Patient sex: M
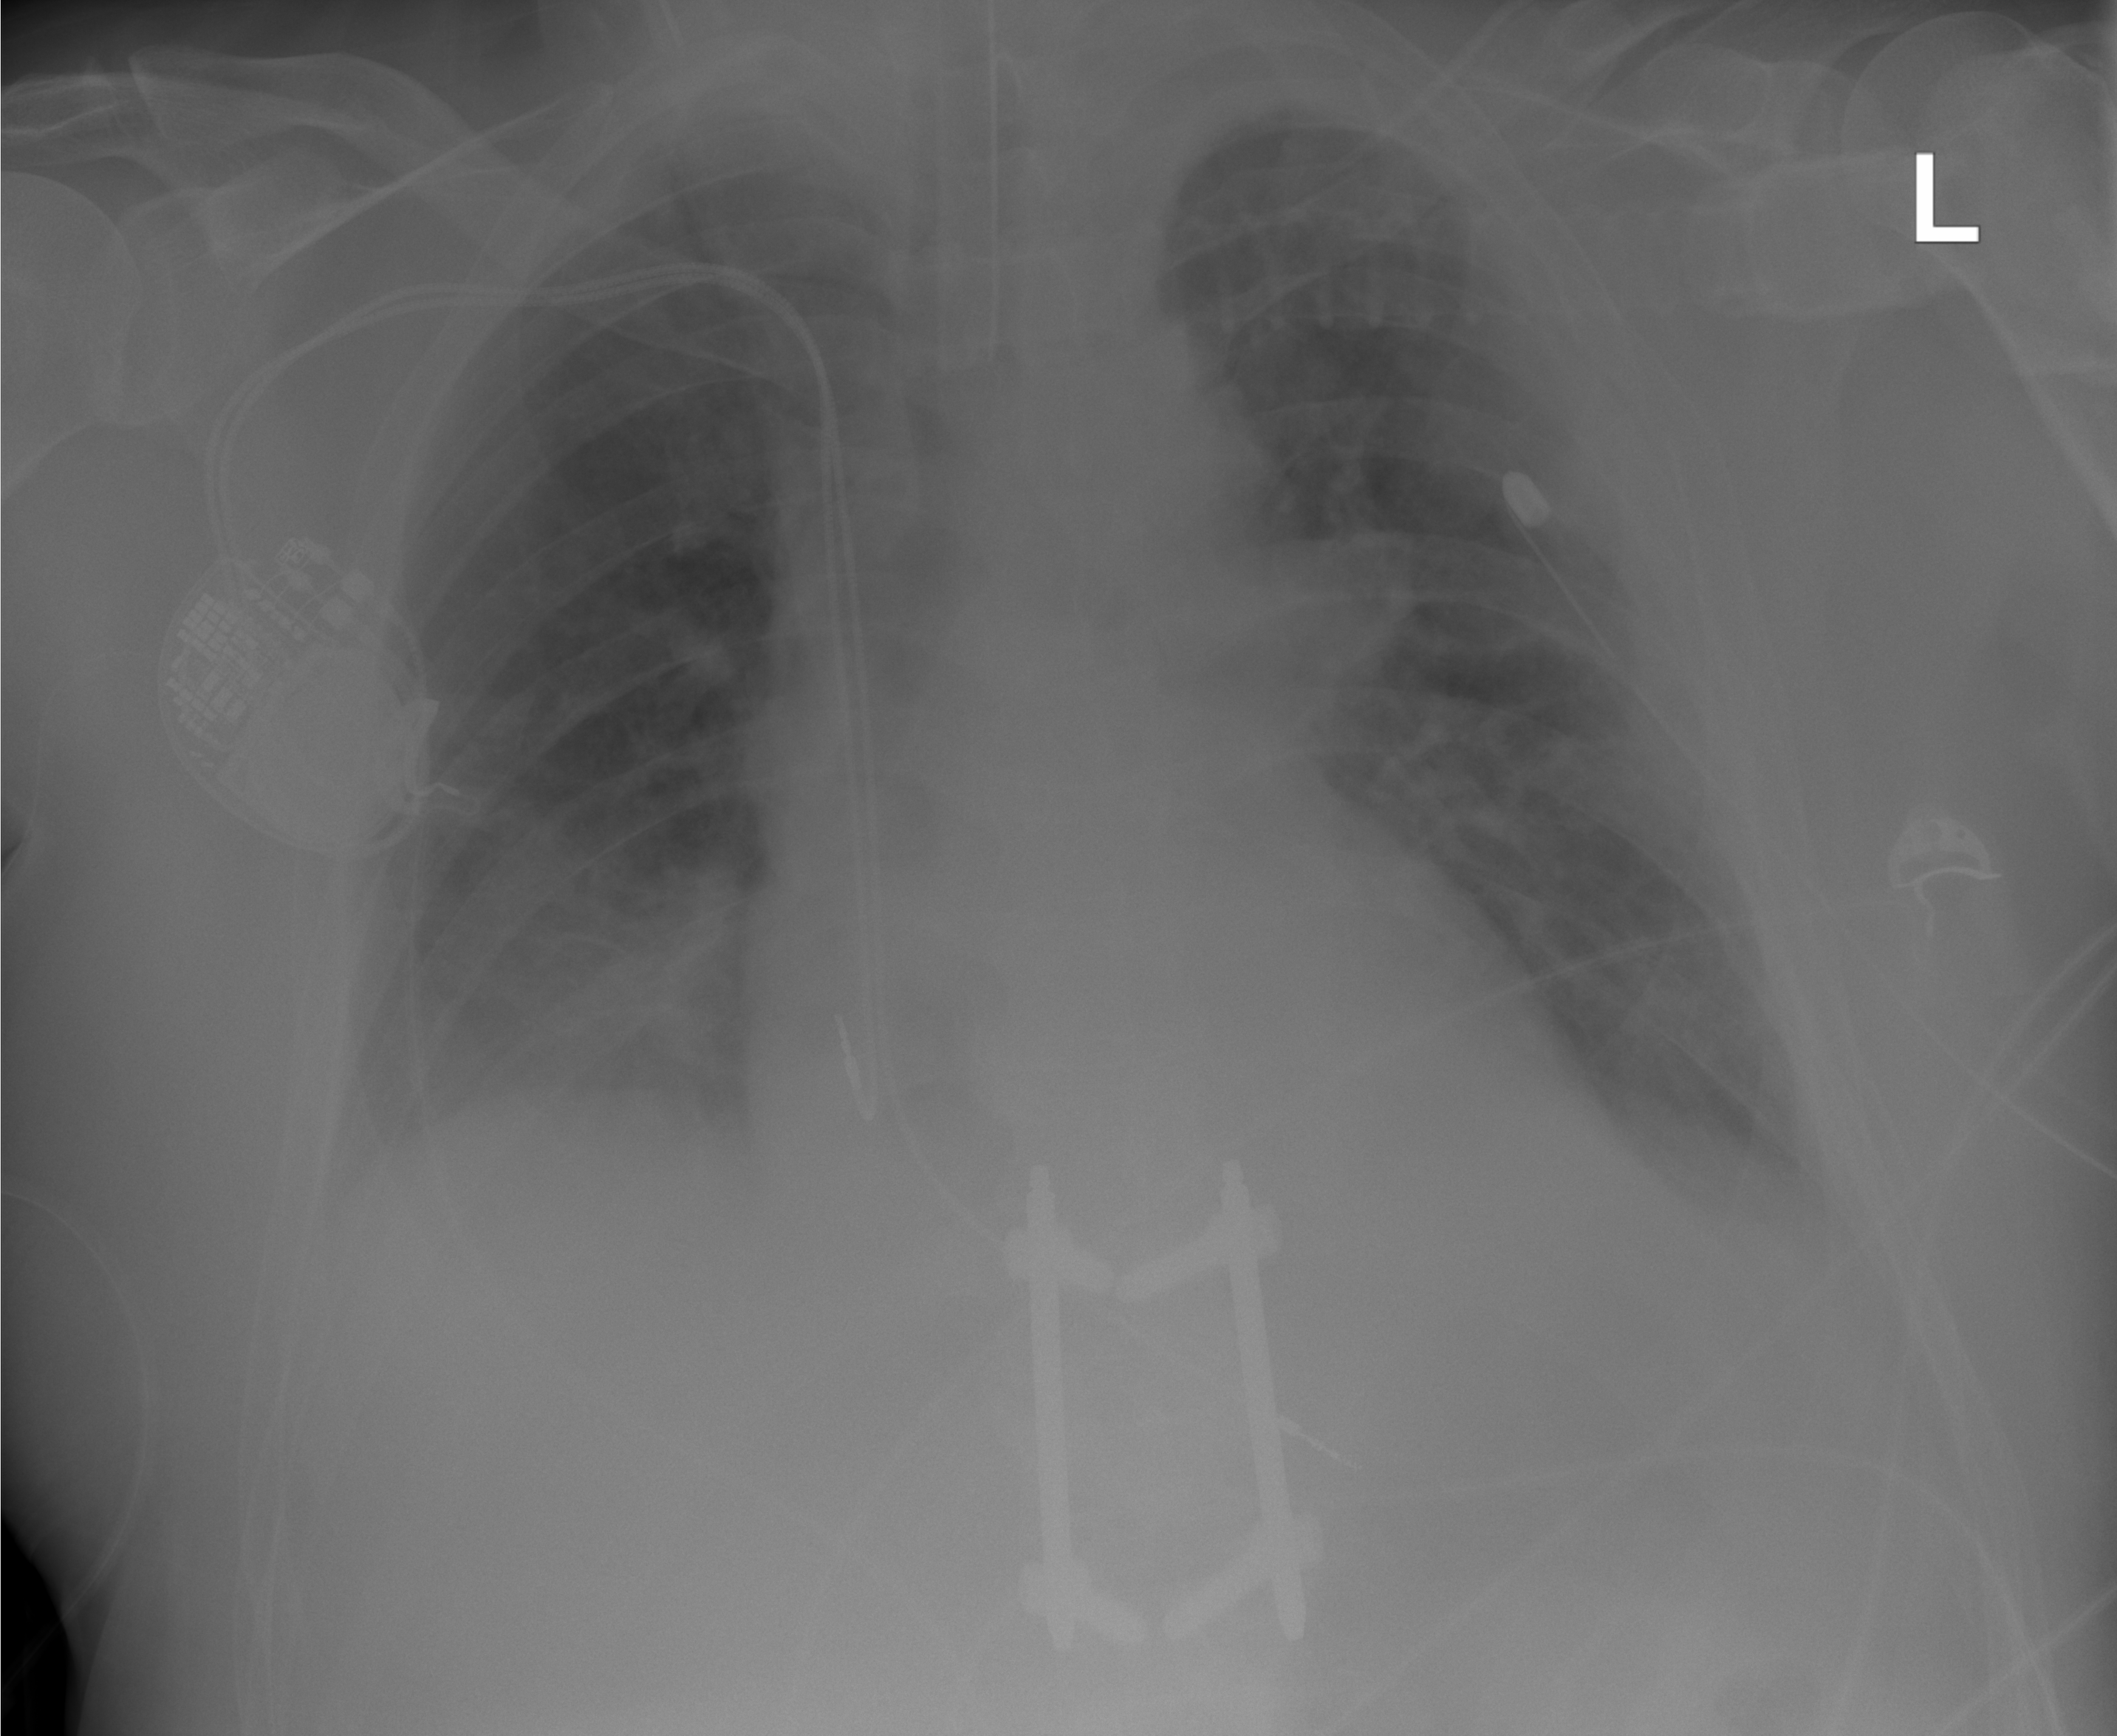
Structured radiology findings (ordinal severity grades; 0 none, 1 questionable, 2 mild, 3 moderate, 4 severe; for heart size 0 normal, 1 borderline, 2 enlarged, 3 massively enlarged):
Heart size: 2
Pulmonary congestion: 0
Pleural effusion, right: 2
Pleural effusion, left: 2
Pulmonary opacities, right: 0
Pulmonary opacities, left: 2
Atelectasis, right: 2
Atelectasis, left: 2